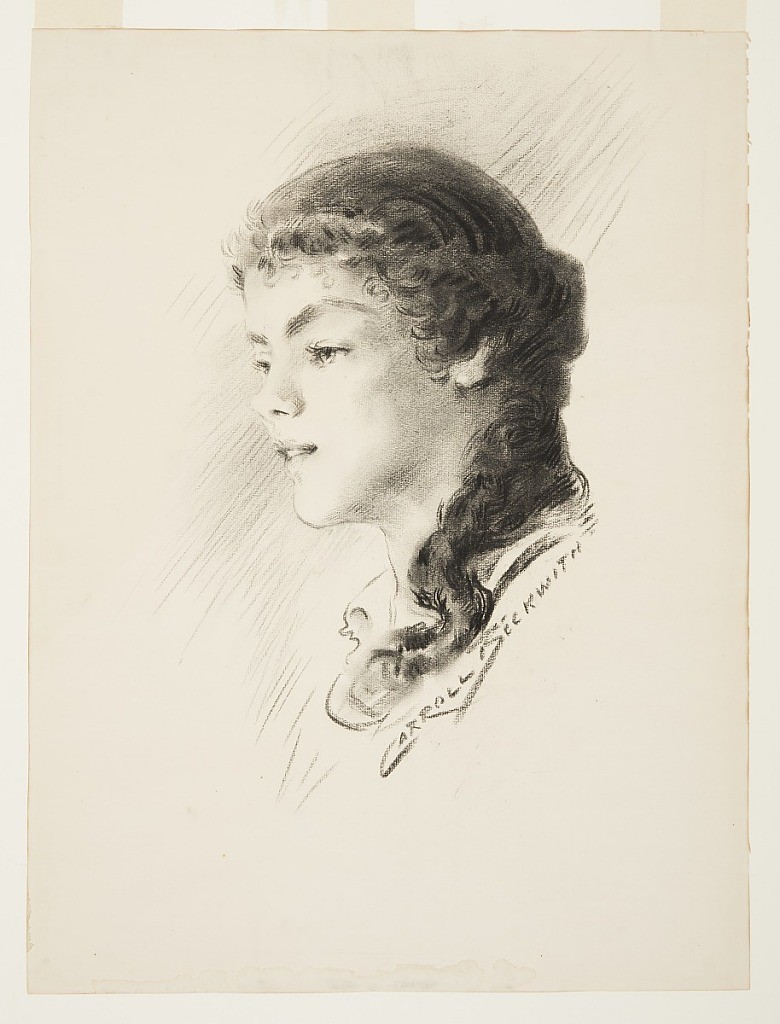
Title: Portrait, possibly Elizabeth Vail
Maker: J. Carroll Beckwith, American, 1852–1917
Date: ca. 1916
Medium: Charcoal on paper
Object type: Drawing
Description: A young female figure in left profile with curled bangs and hair brought forward over her left shoulder.